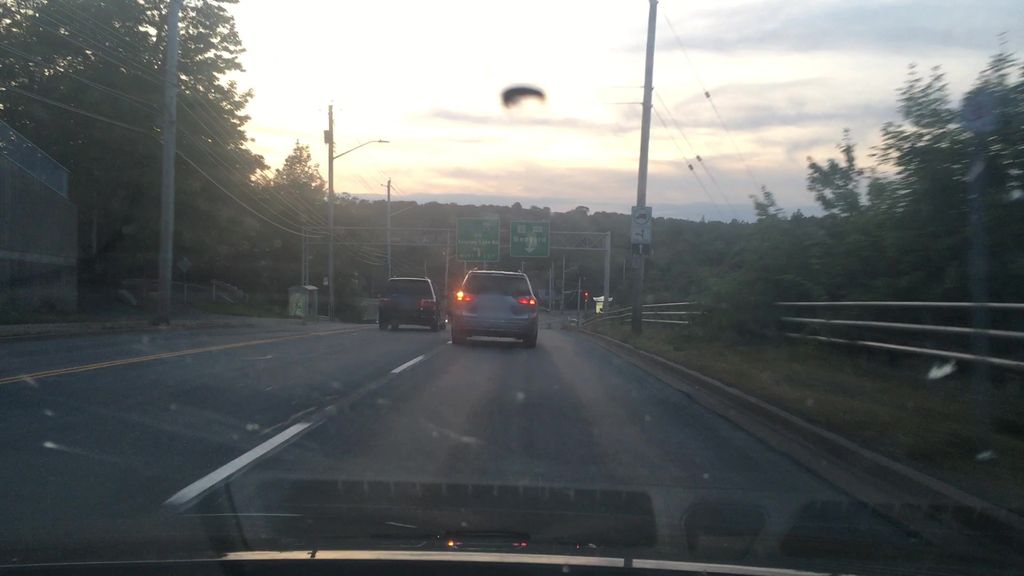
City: halifax